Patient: sex M, age 43
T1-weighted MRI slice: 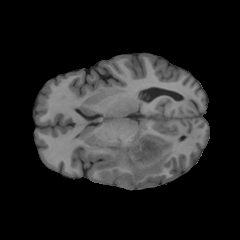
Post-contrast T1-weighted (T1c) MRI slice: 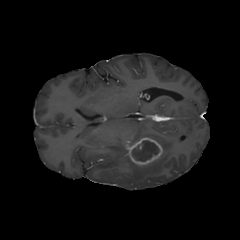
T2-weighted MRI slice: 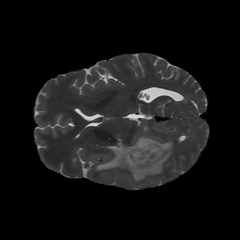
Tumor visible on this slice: yes
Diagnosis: Glioblastoma, IDH-wildtype
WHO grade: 4